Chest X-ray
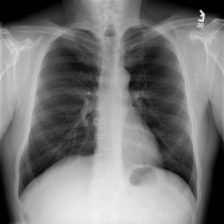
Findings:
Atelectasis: negative
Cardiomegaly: negative
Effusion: negative
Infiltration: negative
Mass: negative
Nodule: negative
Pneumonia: negative
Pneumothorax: negative
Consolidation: negative
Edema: negative
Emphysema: negative
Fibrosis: negative
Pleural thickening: negative
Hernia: negative